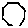
Label: hexagon